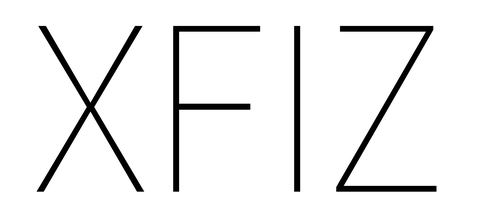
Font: Roboto_Condensed_Thin